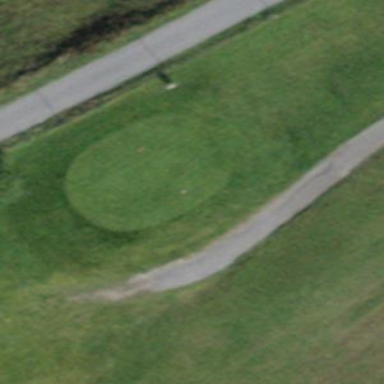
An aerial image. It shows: Grassy area designated as golf tee.